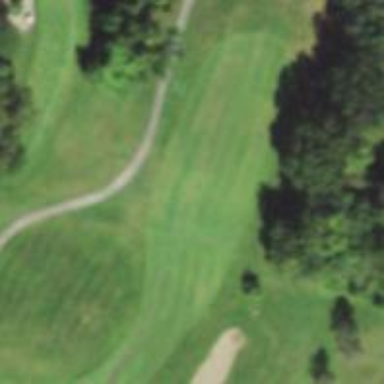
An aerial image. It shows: View of golf hole.